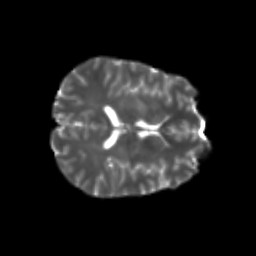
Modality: T2w
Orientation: axial
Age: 26
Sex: female
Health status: healthy
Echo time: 0.074 s